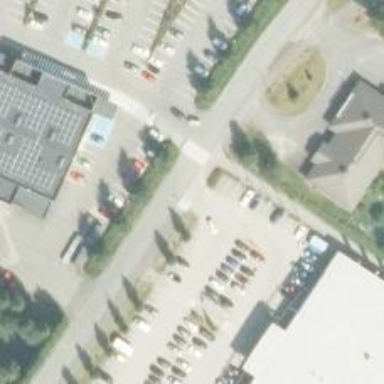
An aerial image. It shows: Marked crossing on asphalt cycleway.